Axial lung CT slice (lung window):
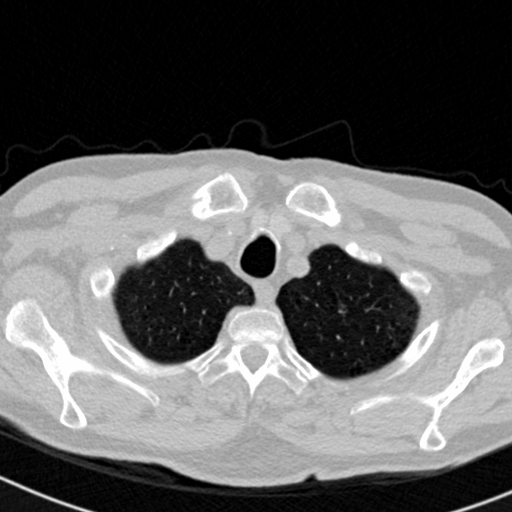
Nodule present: no